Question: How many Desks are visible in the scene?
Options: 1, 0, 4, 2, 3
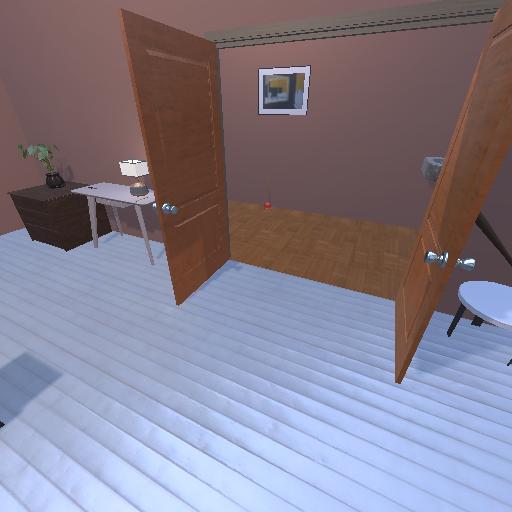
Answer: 1